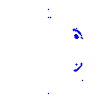
Particle: pion